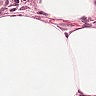
Metastatic tissue present: no